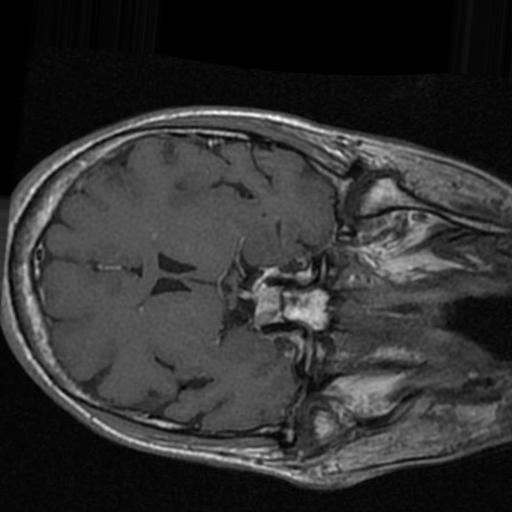
Label: brain_tumor